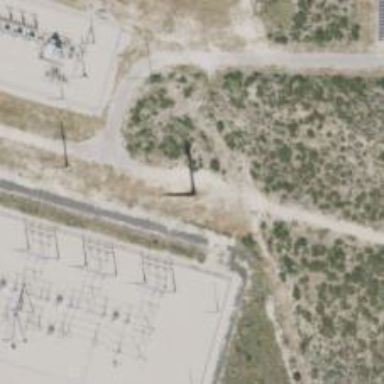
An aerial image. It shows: Power tower.